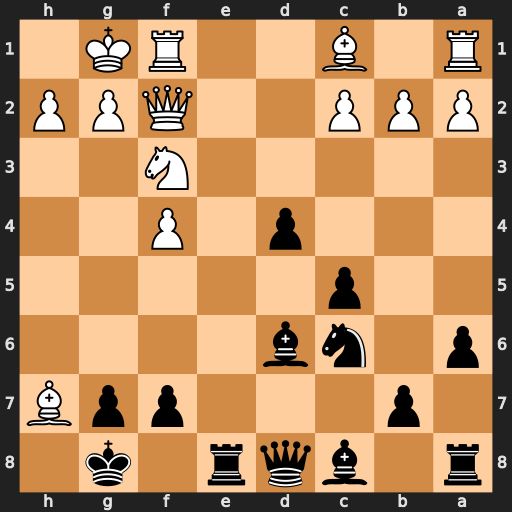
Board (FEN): r1bqr1k1/1p3ppB/p1nb4/2p5/3p1P2/5N2/PPP2QPP/R1B2RK1
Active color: b
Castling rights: -
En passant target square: -
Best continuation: Kxh7 Ng5+ Kg8